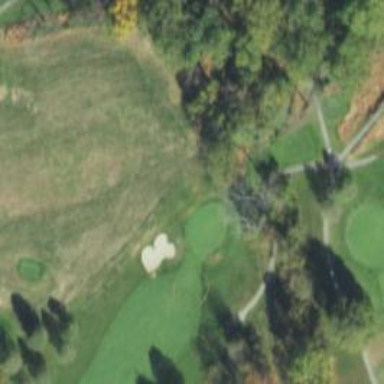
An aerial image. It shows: Golf cartpath that is also road path.